Aerial crown-view tile of a tropical tree (Barro Colorado Island, Panama), acquired 20240611:
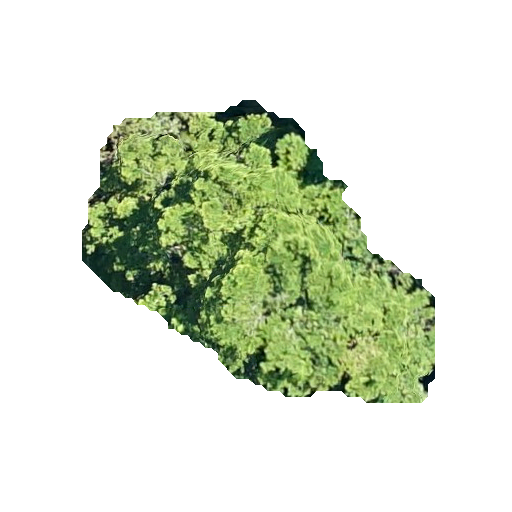
Species: Terminalia amazonia
GBIF accepted scientific name: Terminalia amazonica
Crown area: 108.28 m²